Question: I am trying to draw a class diagram but i am not sure if what i am doing is correct or not.
Scenario

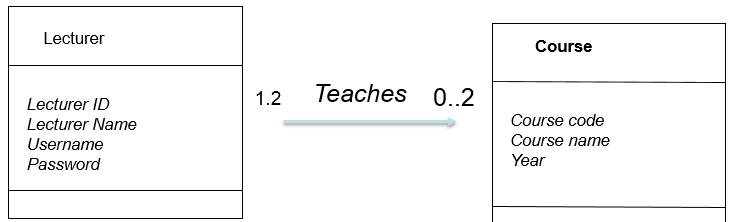
Answer: Yes, it is correct; as a mnemotechnic you can read it as a sentence
"Lecturer teaches [0..2] Course(s)"
and
"Course is taught by [1..2] Lecturer(s)"
> The multiplicity attached to the target end denotes the possible cardinalities of the set of target instances selected by the pairing of
a qualified instance and a qualifier value.
(<URL>